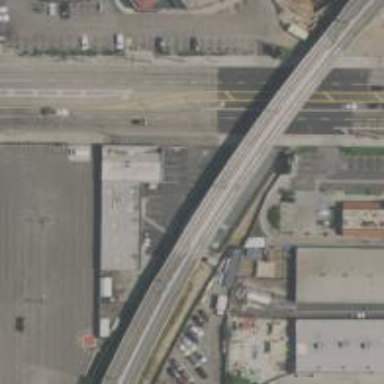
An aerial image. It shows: Bridge for light rail electrified with contact line.